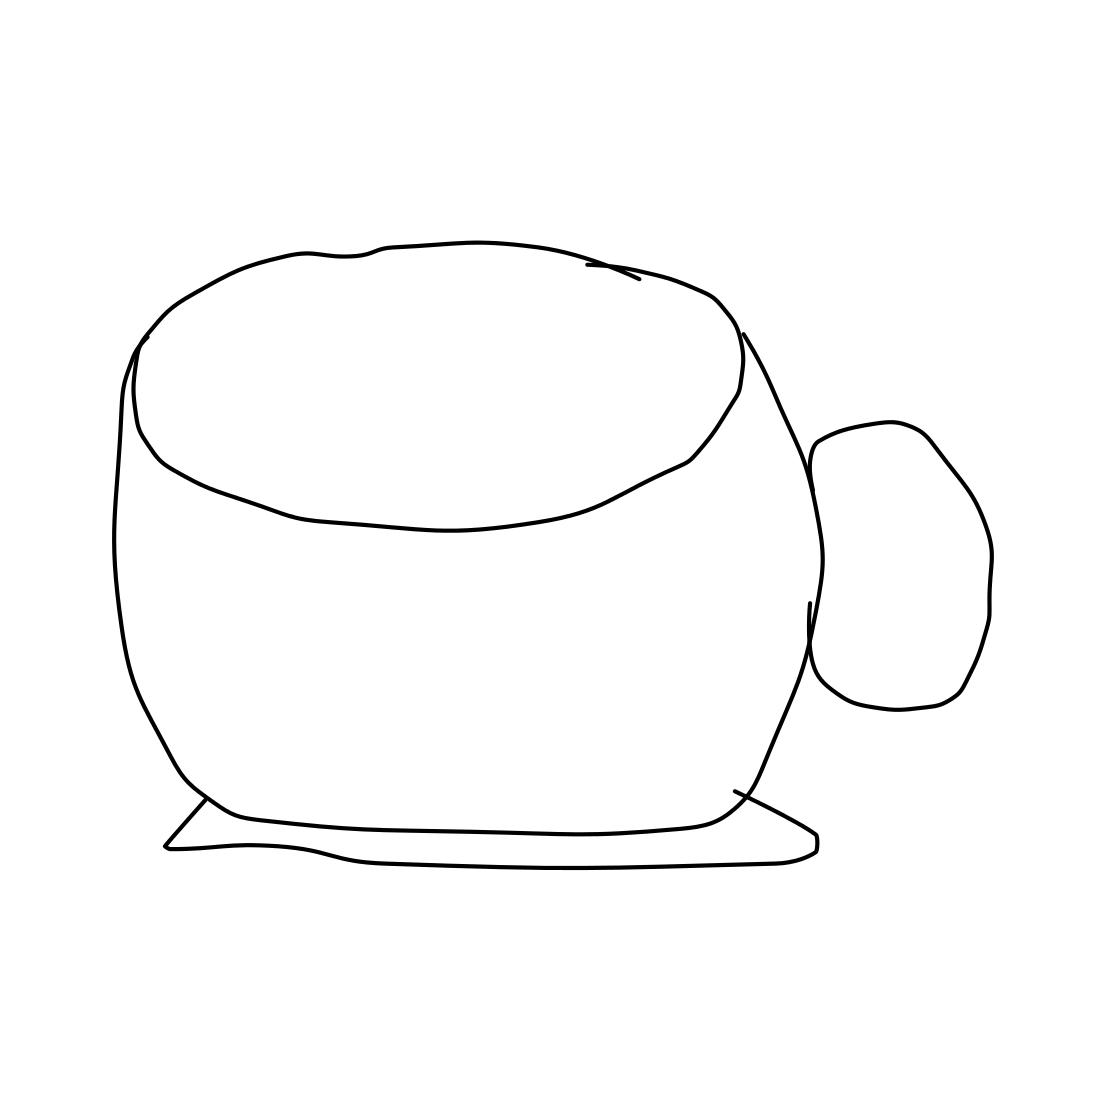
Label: teacup